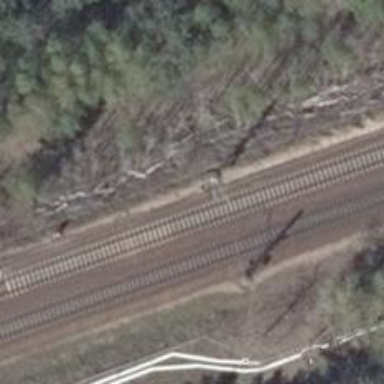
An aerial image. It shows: Railway milestone with catenary mast.